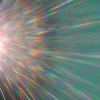
Label: sunburn